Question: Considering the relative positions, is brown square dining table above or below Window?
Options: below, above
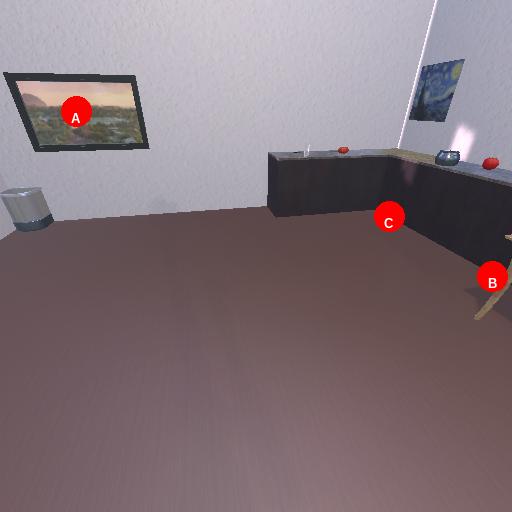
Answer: below